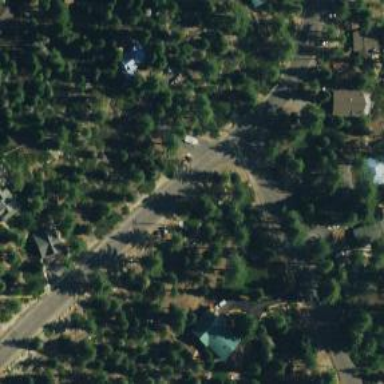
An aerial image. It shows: Residential area surrounded by evergreen needle-leaved woodland.